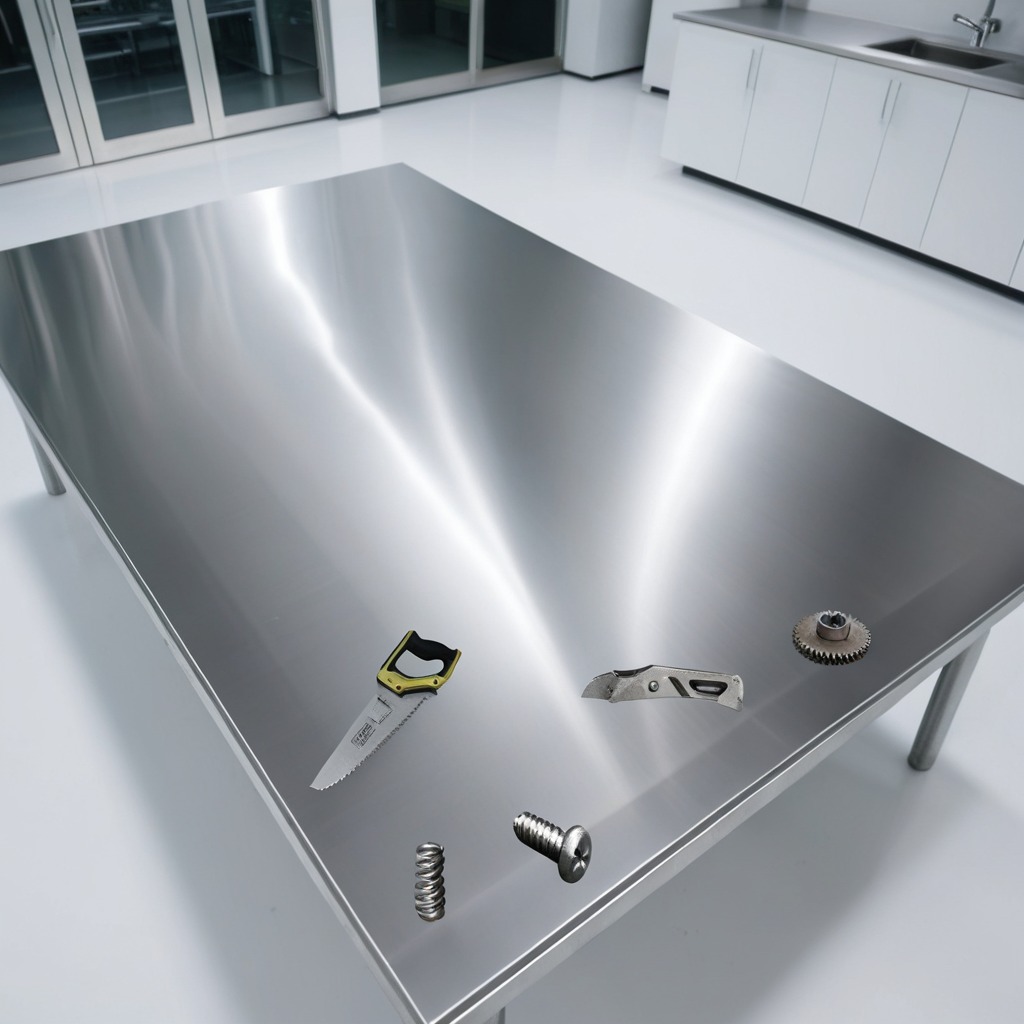
A gear with teeth, a knife, a screw, a spring and a saw are lying on the stainless steel table.